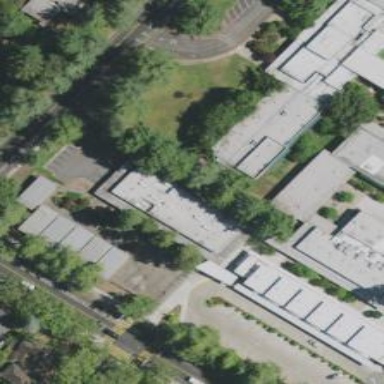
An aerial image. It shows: Educational institution building.